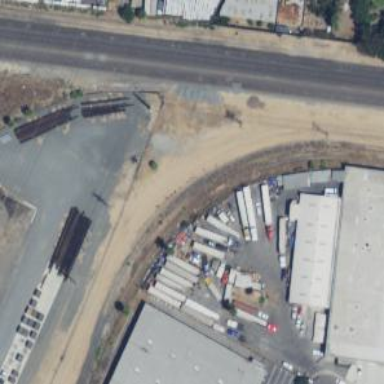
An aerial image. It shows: Disused railway spur line.